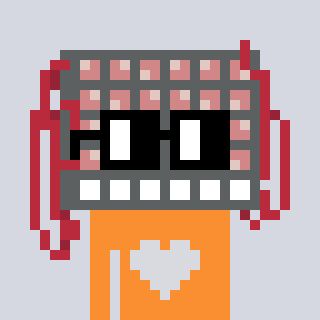
a pixel art character with square black glasses, a turing-shaped head and a orange-colored body on a cool background